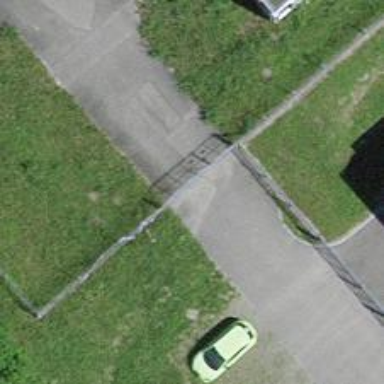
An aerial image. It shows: Gate.